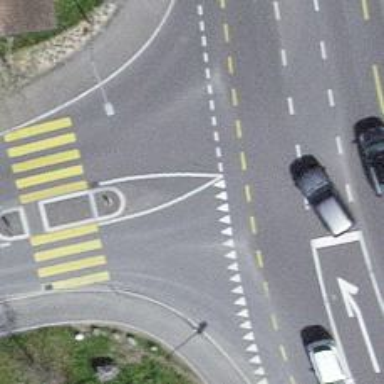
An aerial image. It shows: Road with "give way" sign.